Question: How can I assign '&a' to local variable in Oracle PL/SQL?
I wrote this code:
'''
declare
temp1 number;
begin
temp1:=&a;
dbms_output.put_line('The value of temp1 is' || temp1);
end;
'''
but I got this error: ""

What is the problem in this simple code?
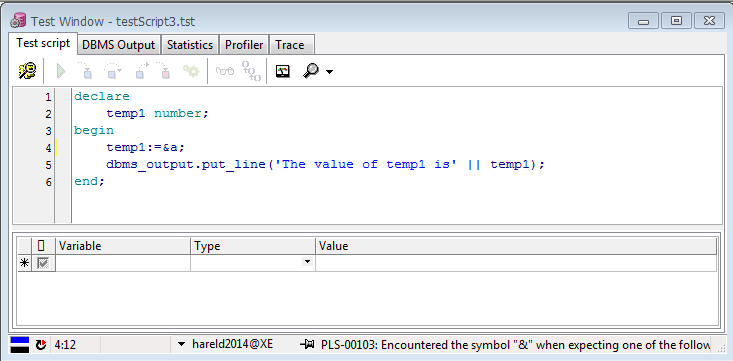
Answer: I checked your query in Oracle sql developer (11g) ... It's working fine... Output is also coming fine